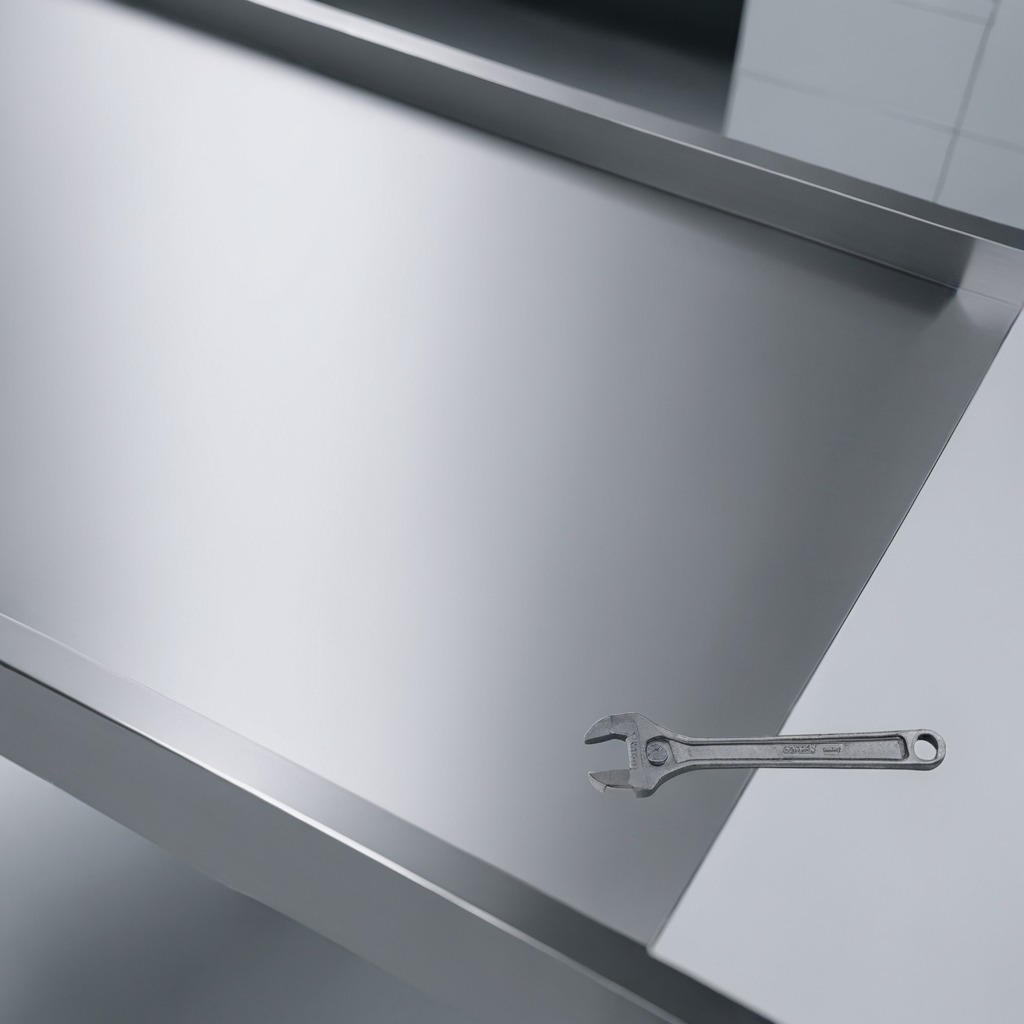
A wrench is lying on a stainless steel table in a high-end prototyping lab.